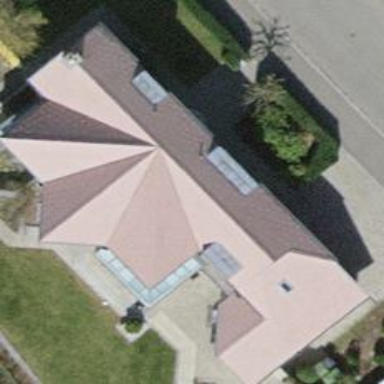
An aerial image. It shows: Detached building with tiled roof.